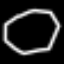
Label: octagon